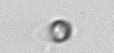
Label: nanoplankton_mix